Question: I've searched everywhere to find someone else with this issue but couldn't find anything.
The issue is I am trying to send a message from a php script to my slack channel with the Shopify order number. It's working as it should apart from one thing, It's adding a Red Square emoji in the messages and I can't figure out why.
This is what the message comes through as:
>

And this is the code I'm using to send the slack message:
'''
// Create a constant to store your Slack URL
define('SLACK_WEBHOOK', 'https://hooks.slack.com/services/x/x/eActr8MIhT0SIyKuGGwR0ScU');
// Make your message
$message = array('payload' => json_encode(array('text' => 'Order '.$shopify_order['name'].' has been sent to Embroidery Works' )));
// Use curl to send your message
$c = curl_init(SLACK_WEBHOOK);
curl_setopt($c, CURLOPT_SSL_VERIFYPEER, false);
curl_setopt($c, CURLOPT_POST, true);
curl_setopt($c, CURLOPT_RETURNTRANSFER, true);
curl_setopt($c, CURLOPT_POSTFIELDS, $message);
curl_exec($c);
curl_close($c);
'''
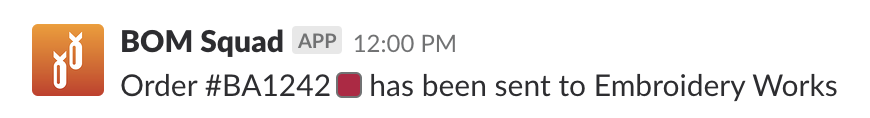
Answer: >
Slack automatically posts previews of hex colours as Chris (Thanks!) pointed out. Just turns out that this particular store codes match hex colors.